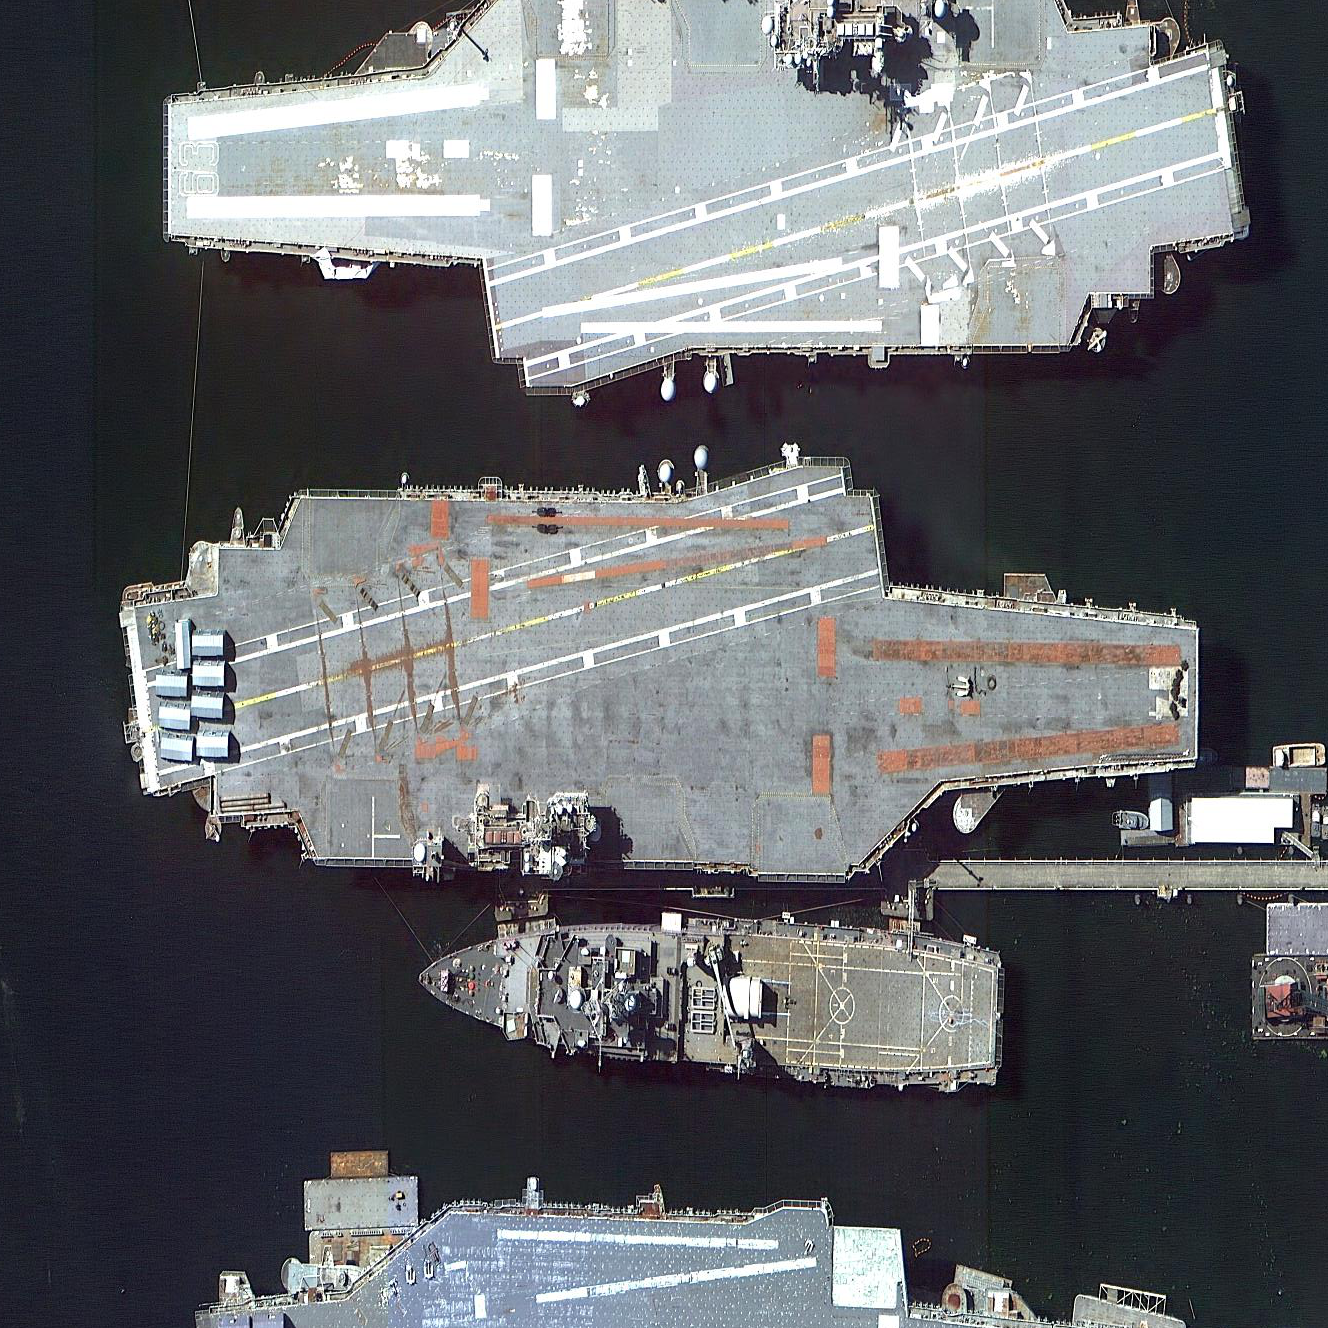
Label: aircraft_carrier